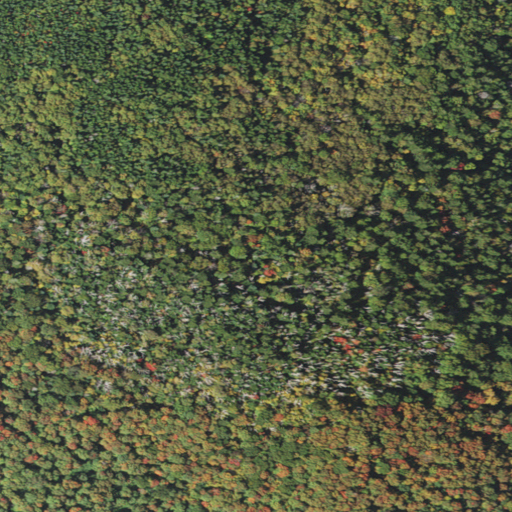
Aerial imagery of mountain in Vermont named Mount John containing mixed forest, deciduous forest, and evergreen forest